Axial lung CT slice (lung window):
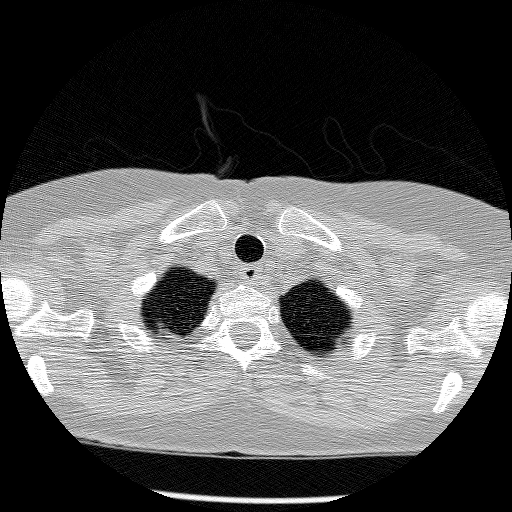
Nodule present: no